Question: I'm facing some problems configuring my app to send Mails from my smtp server, which is located in one remote hosting with 1and1.
I don't know if I'm missing something:
- I've changed my app.php to the values given by my hosting provider:'''
'EmailTransport' => [
'default' => [
'className' => 'Mail',
'host' => 'smtp.1and1.com',
'port' =>'587' ,
'timeout' => 30,
'username' => 'me@dns.com',
'password' => '******',
'client' => null,
'tls' => null,
],
],
'Email' => [
'default' => [
'transport' => 'default',
'from' => '@localhost',
//'charset' => 'utf-8',
//'headerCharset' => 'utf-8',
],
],
'''
Here you can see the instructions given by my hosting provider to connect to their smtp server.

I don't get any result.
Does anybody have an Idea what may I be missing?
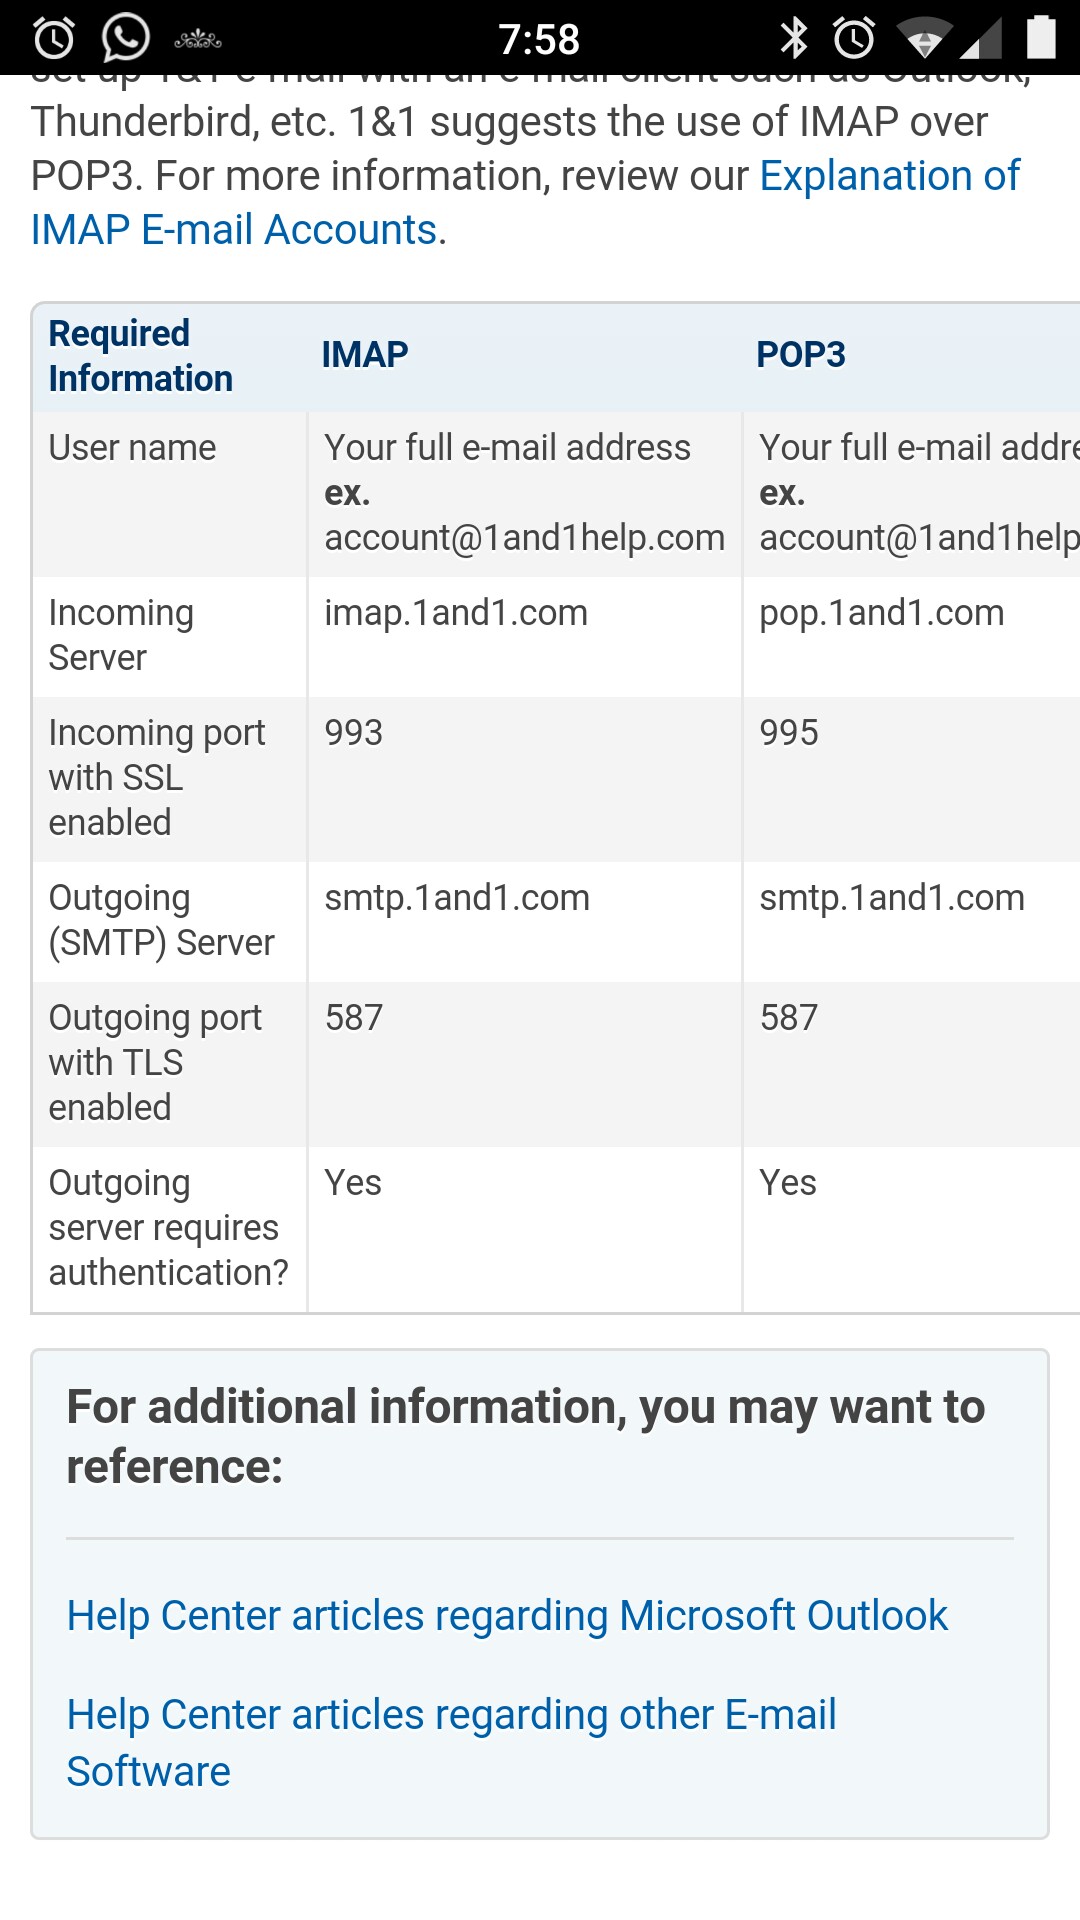
Answer: I got it working setting classname as 'Mail' and the rest of the parameters as default. Please, do as follows:
'''
'EmailTransport' => [
'default' => [
'className' => 'Mail',
// The following keys are used in SMTP transports
'host' => 'localhost',
'port' => 25,
'timeout' => 30,
'username' => 'user',
'password' => 'secret',
'client' => null,
],
],
'''